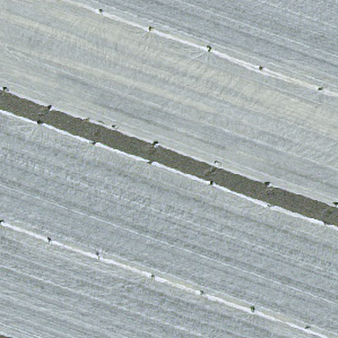
Label: other